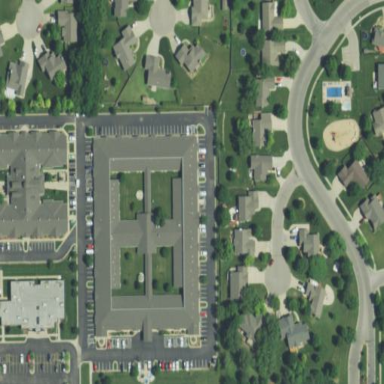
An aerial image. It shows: Nursing home.